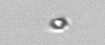
Label: nanoplankton_mix